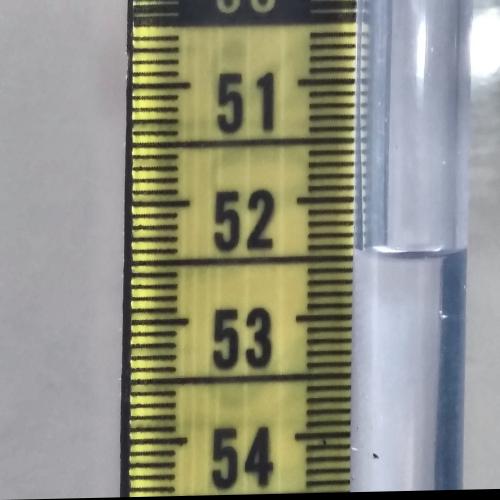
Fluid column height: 52.4 cm